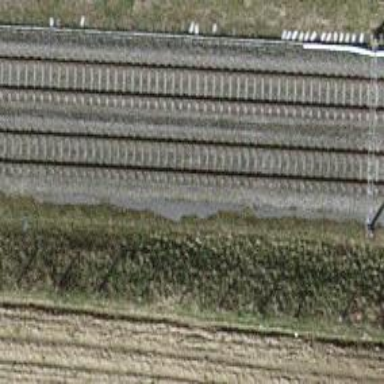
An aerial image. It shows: Railway with electrified contact lines.